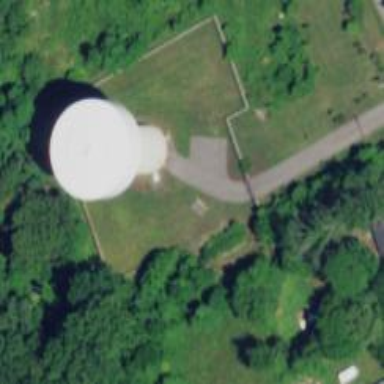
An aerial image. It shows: Water tower that is man-made.